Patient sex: M
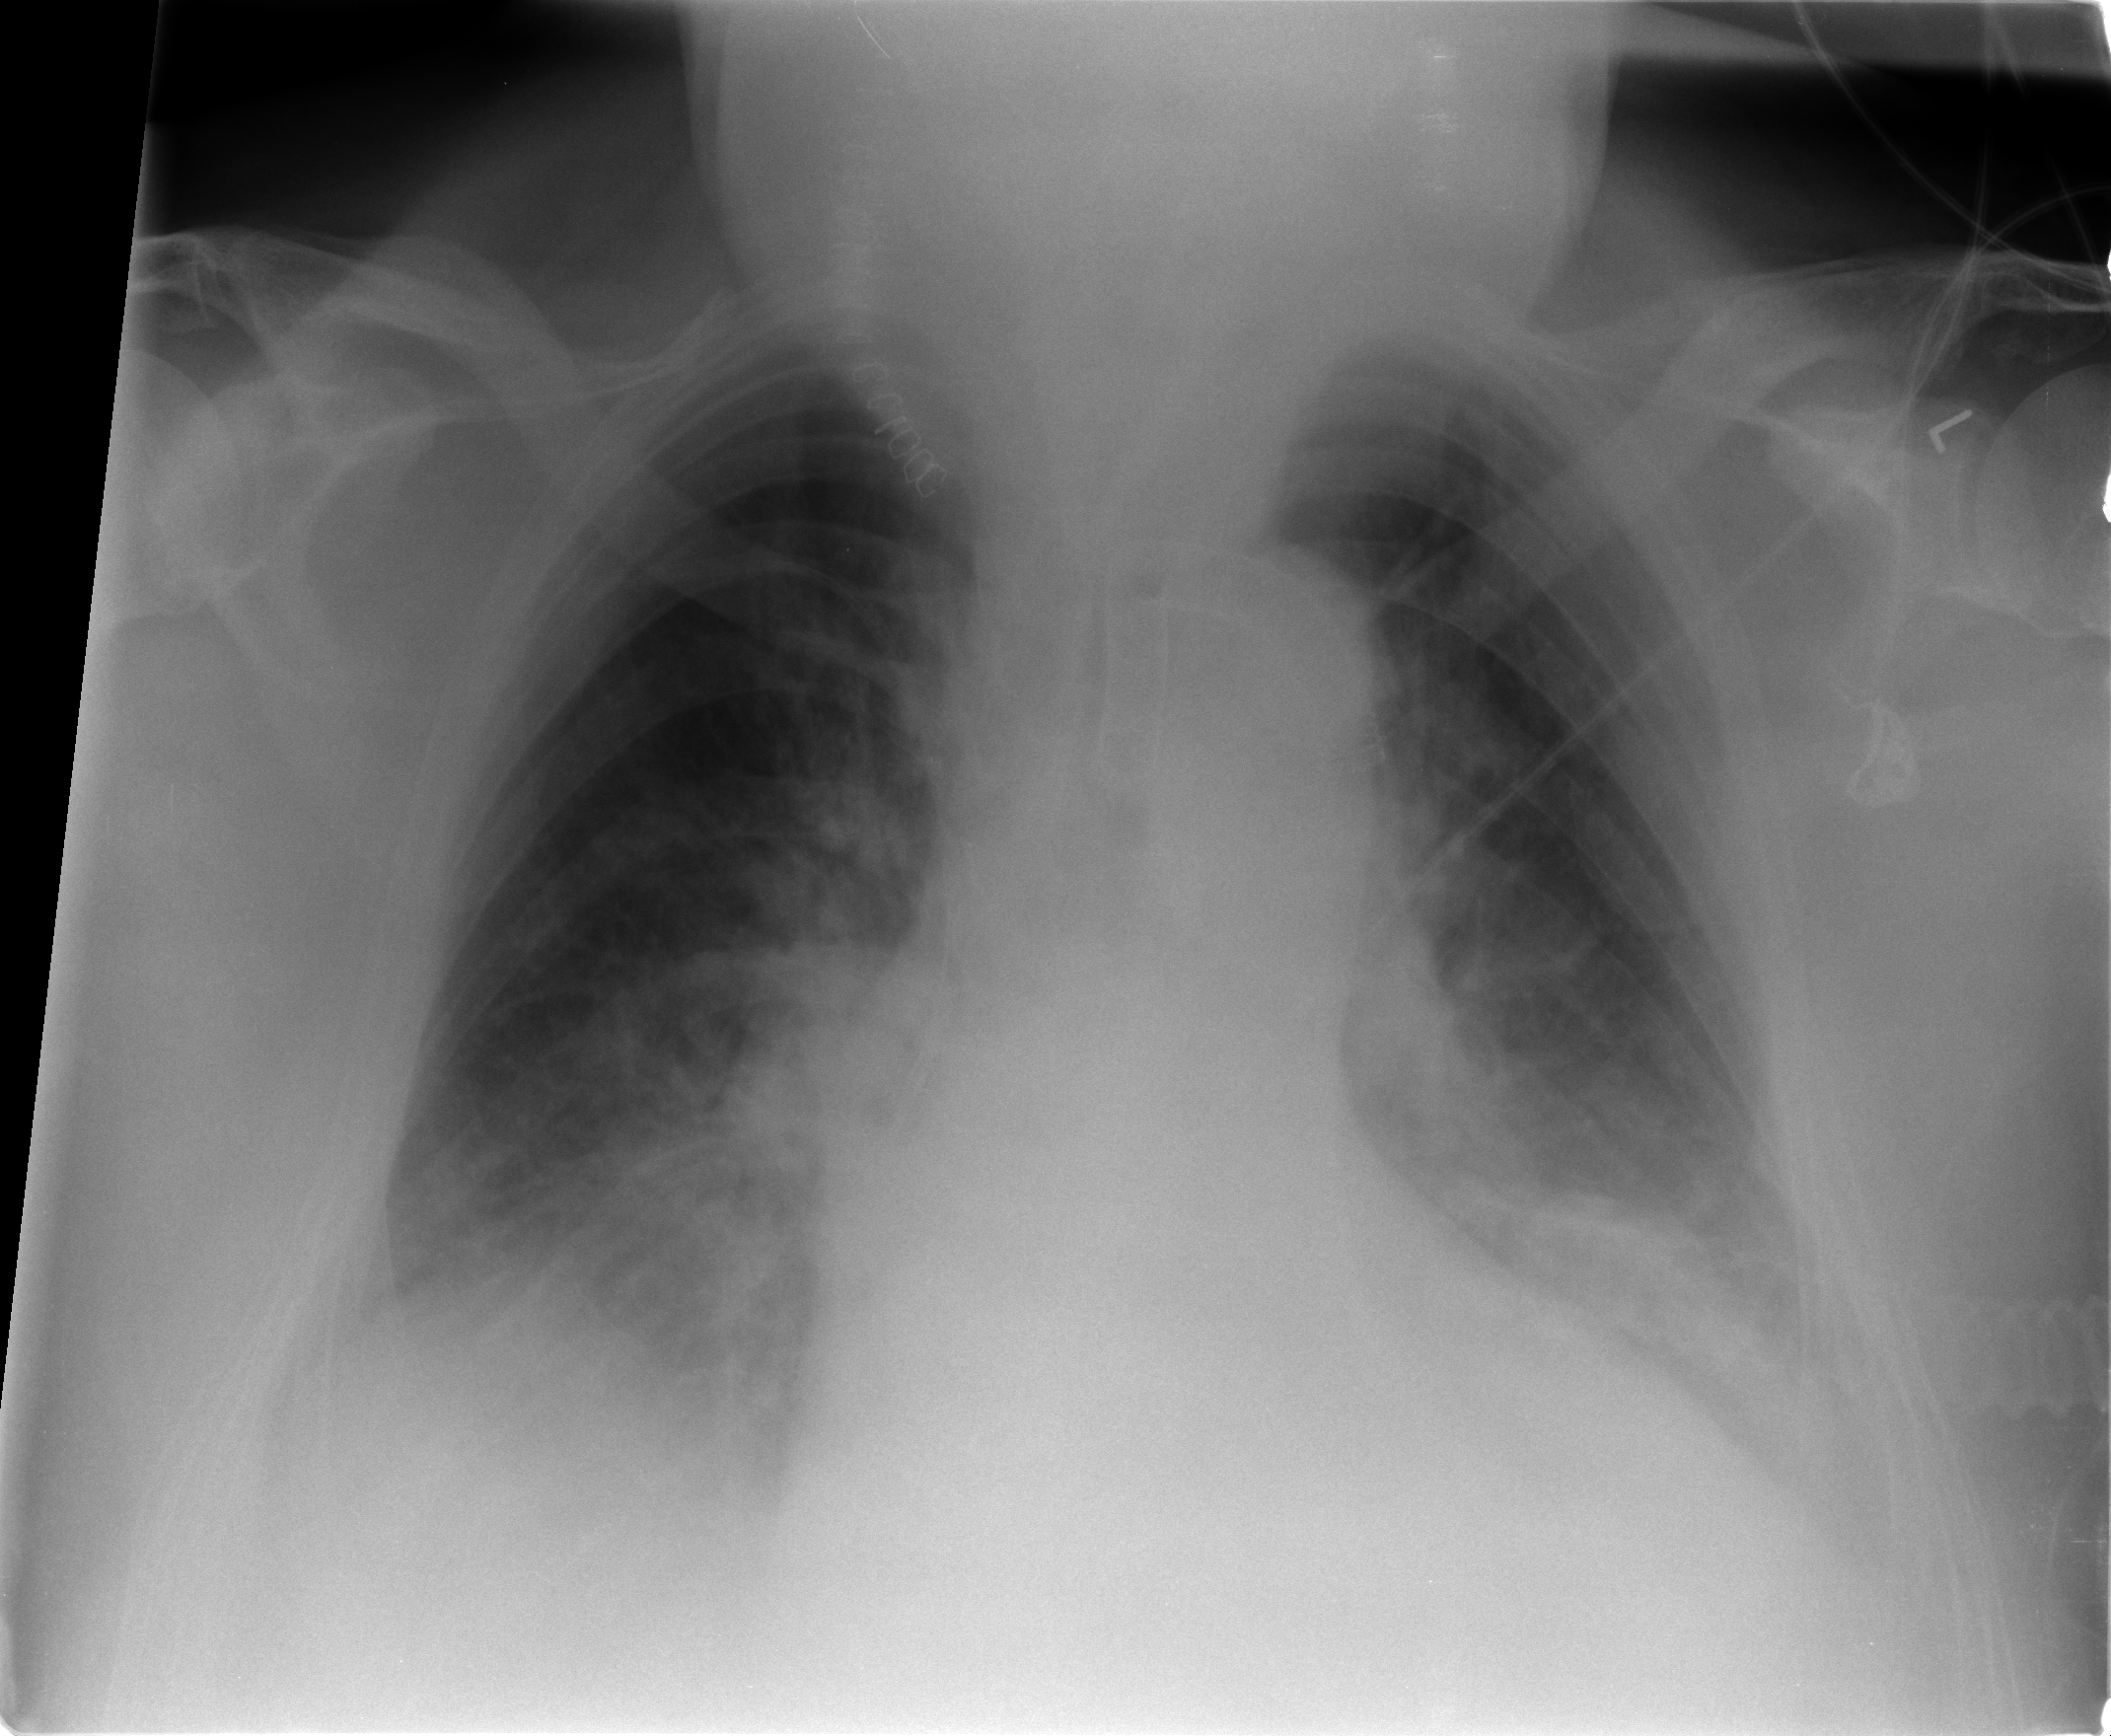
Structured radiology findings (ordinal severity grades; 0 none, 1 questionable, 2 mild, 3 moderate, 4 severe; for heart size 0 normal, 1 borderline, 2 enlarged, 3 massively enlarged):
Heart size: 3
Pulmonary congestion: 3
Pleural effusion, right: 2
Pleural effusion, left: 2
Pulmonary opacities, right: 0
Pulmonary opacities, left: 0
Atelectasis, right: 2
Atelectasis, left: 2